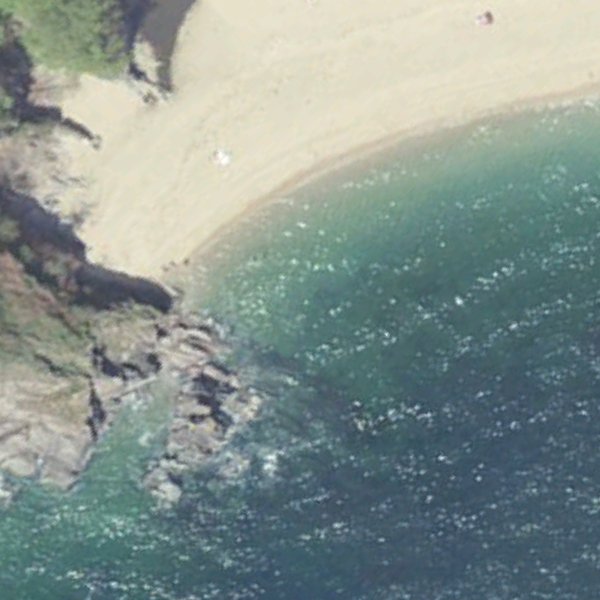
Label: Beach